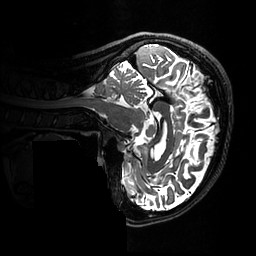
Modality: T2w
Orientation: sagittal
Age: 23
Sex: female
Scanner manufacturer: ge
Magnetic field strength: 3 T
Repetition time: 3.202 s
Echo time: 0.06609 s